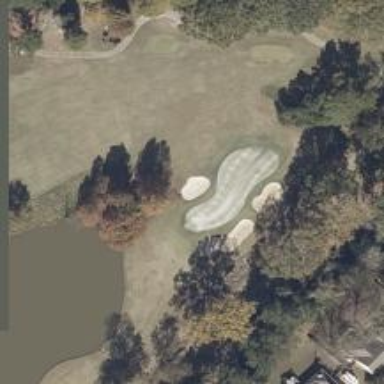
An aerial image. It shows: View of golf hole.